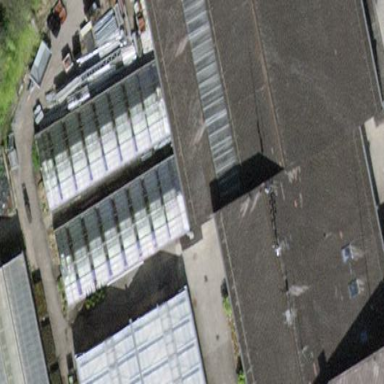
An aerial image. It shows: Warehouse.